Question: I'm looking for a simple light-weight jquery plugin that'll help me show something like this in my website:

Essentially, this is like a timeline. I know the start and end dates (in that, they don't change) and the position of today's date just gives an indication of how far along I am into a task I took up on Jun 1, 2012. That's all I need it for - a better visual indication of my current status. I've found a lot of jquery timeline plugins but they are too complex for what I'm trying to do. Any ideas or suggestions? Thanks in advance.
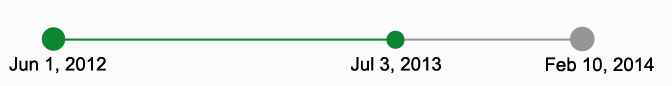
Answer: You would probably do something like this:
<URL>
'''
<script type="text/javascript">
$(function(){
// Get the end date
end = new Date(2014, 2, 10).getTime() / 1000;
// Start date
start = new Date(2012, 6, 1).getTime() / 1000;
// Today's date
today = new Date().getTime() / 1000;
// Percent = the string, of the rounded number, of today / end date * 100
percent = String(Math.round((today-start)/(end-start)*100)) + "%"; // = ~ 64
//Change the markers left css to the percent variable
$("#marker").css('left', percent);
});
</script>
'''